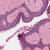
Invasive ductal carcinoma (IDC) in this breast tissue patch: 0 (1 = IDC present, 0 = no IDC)